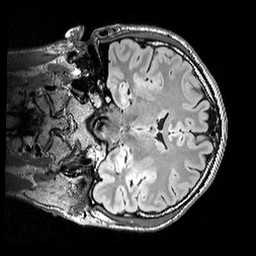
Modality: FLAIR
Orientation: coronal
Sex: male
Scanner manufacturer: siemens
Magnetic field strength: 3 T
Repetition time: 5 s
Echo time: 0.395 s